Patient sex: M
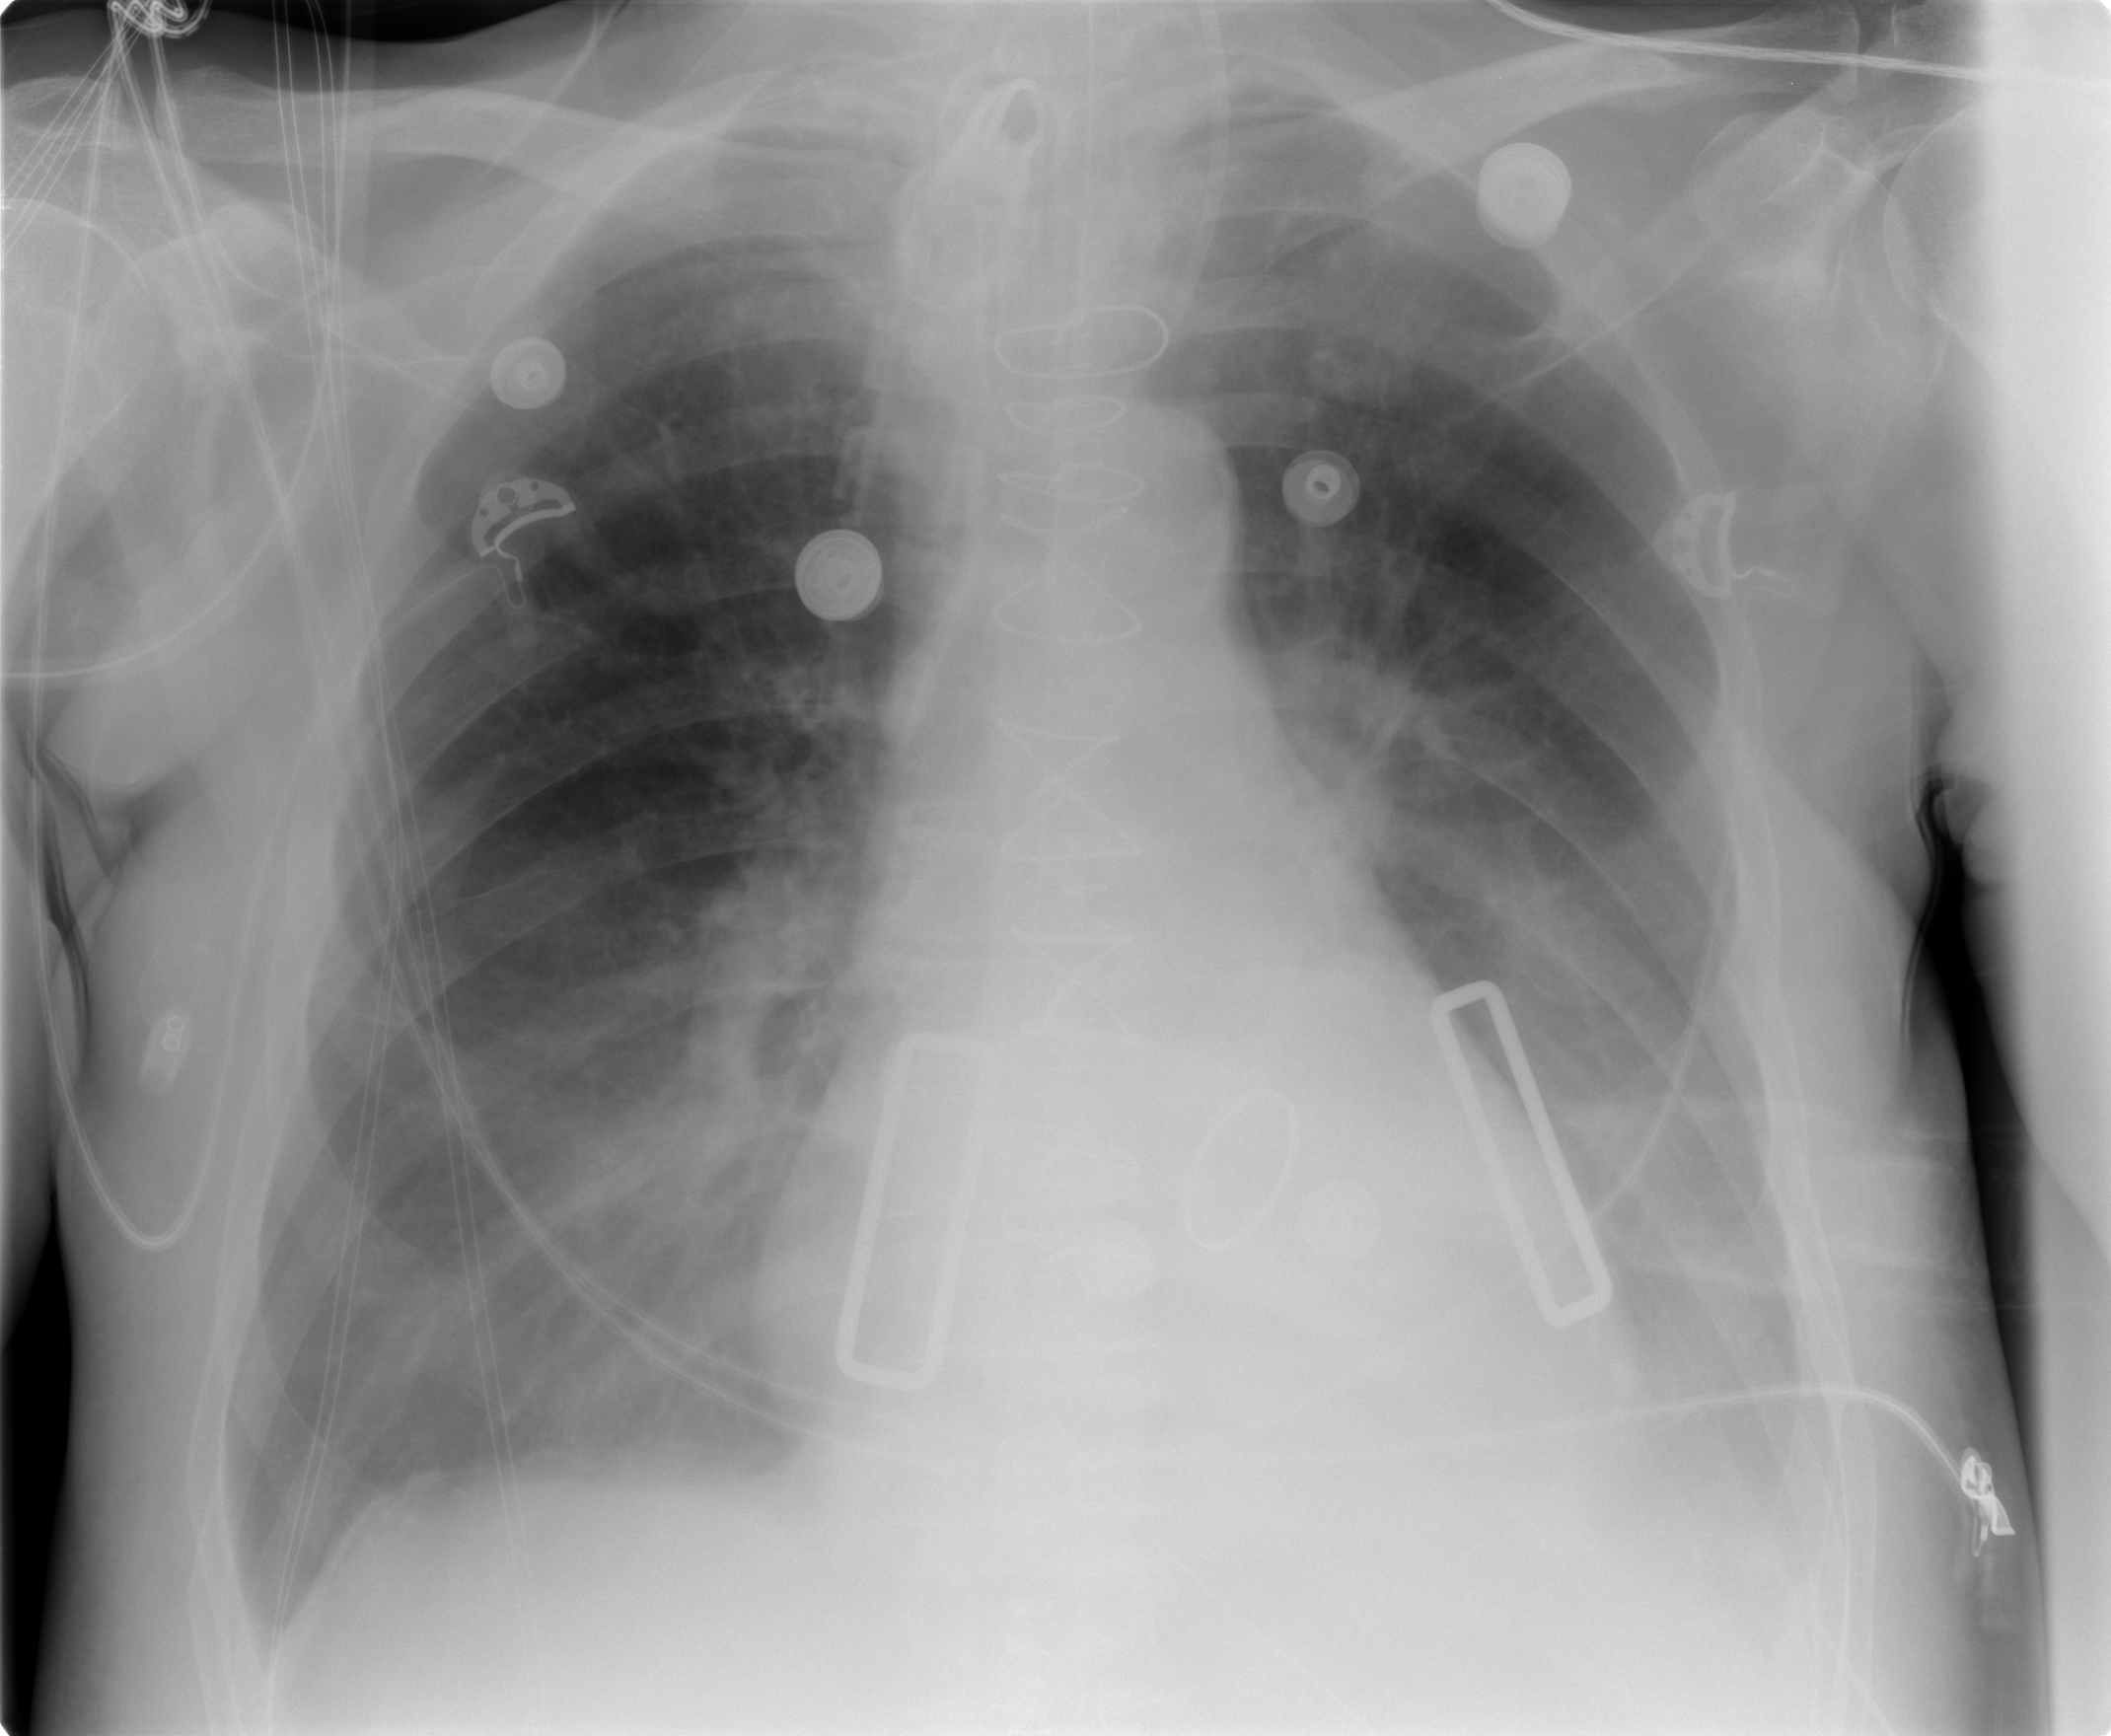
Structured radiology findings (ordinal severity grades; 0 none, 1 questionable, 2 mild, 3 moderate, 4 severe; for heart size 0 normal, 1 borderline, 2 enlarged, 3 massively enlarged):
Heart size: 0
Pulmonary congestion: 0
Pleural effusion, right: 0
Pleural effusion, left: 2
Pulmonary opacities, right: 0
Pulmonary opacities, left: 1
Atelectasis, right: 2
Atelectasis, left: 3